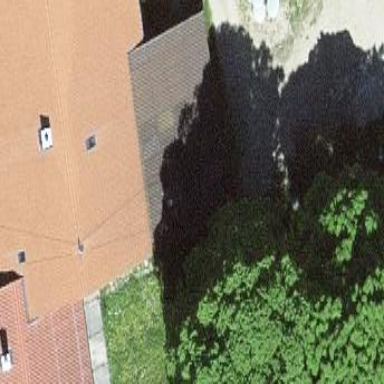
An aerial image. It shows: Farm building.